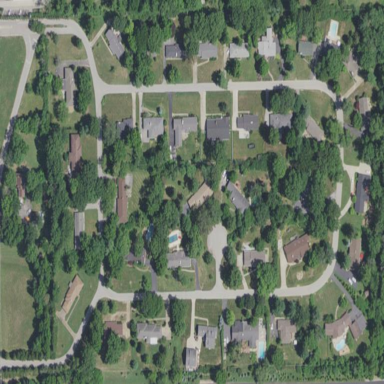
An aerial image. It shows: Residential area composed of single-family homes.